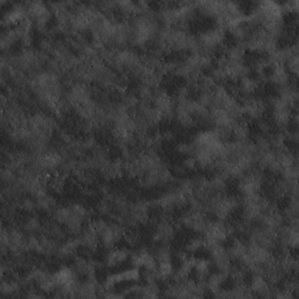
Label: non_frost